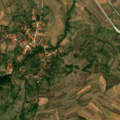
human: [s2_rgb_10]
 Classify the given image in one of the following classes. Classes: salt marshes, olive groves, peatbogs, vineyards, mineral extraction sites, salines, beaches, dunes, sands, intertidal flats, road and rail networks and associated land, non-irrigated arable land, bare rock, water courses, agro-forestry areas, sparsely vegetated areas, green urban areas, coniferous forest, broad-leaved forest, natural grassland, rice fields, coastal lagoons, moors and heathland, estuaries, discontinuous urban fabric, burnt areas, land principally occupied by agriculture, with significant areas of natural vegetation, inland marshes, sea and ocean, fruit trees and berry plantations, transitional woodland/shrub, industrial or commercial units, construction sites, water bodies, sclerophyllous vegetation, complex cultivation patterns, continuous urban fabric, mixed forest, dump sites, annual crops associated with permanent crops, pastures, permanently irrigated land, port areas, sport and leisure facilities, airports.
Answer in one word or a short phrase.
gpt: non-irrigated arable land, pastures, complex cultivation patterns, land principally occupied by agriculture, with significant areas of natural vegetation, broad-leaved forest